Interaction volume radius: 5 \u00c5
Interaction volume height: 20 \u00c5
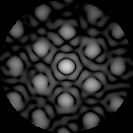
Disorder parameter: 0.2893